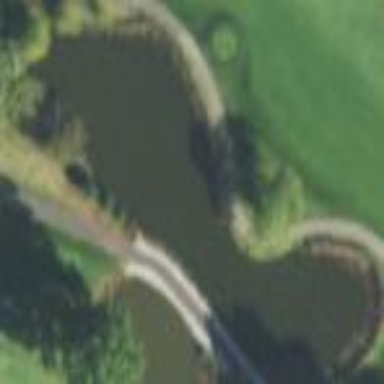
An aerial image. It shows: Pond serving as water hazard on golf course.